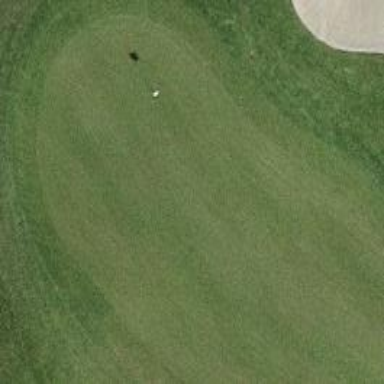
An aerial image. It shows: Golf green.